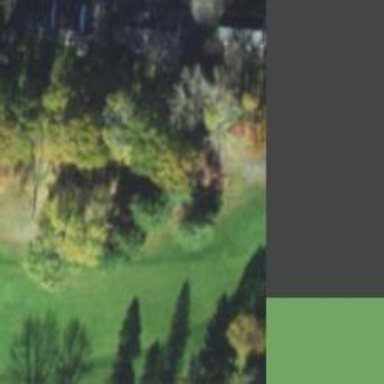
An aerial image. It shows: Golf fairway surrounded by grass.